Question: I am trying to parse a an xml file. I am creating an array of dictionaries and then with these created arrays I am creating array with arrays. I am having memory leaks when I am copying my nsdictionary into array. can any one please help!!
Thanks

'''
- (void)parser:(NSXMLParser *)parser didStartElement:(NSString *)elementName namespaceURI:(NSString *)namespaceURI qualifiedName:(NSString *)qName attributes:(NSDictionary *)attributeDict{
if(parseMode == 1){
// NSLog(@"found this start tag: %@", elementName);
if ([elementName isEqualToString:@"Group"]) {
[tInState removeAllObjects];
}
else if ([elementName isEqualToString:@"State_Name"]) {
tData = [[NSMutableDictionary alloc] init];
xmlItem = 0;
}
else if ([elementName isEqualToString:@"T_Name"]) {
xmlItem = 1;
}
else if ([elementName isEqualToString:@"T_Address"]) {
xmlItem = 2;
}
else if ([elementName isEqualToString:@"T_Ph"]) {
xmlItem = 3;
}
}
'''
}
'''
- (void)parser:(NSXMLParser *)parser didEndElement:(NSString *)elementName namespaceURI:(NSString *)namespaceURI qualifiedName:(NSString *)qName{
if (parseMode == 1) {
// NSLog(@"found this end tag: %@", elementName);
if([elementName isEqualToString:@"T_Info"]) {
[tInState addObject:[tData copy]];
[tData autorelease];
}
else if ([elementName isEqualToString:@"Group"]) {
[tlist addObject:tInState];
}
}
'''
}
'''
- (void)parser:(NSXMLParser *)parser foundCharacters:(NSString *)string{
if (parseMode == 0) {
[self addToStateList:string];
}
else if (parseMode == 1) {
// NSLog(@"found this character: %@", string);
switch (xmlItem) {
case 0:
[tData setValue:string forKey:@"State_Name"];
break;
case 1:
[tData setValue:string forKey:@"T_Name"];
break;
case 2:
[tData setValue:string forKey:@"T_Address"];
break;
case 3:
[tData setValue:string forKey:@"T_Ph"];
break;
default:
break;
}
}
'''
}
Here tInState, tInState are nsmutablearray which I allocated in viewdidload function and released in releaseMemory. I went through the NScopy documents and it says when we use copy the ownership is transferred. I am releasing all my arrays so why is it still causing the problem??
Please help with this.
Thanks
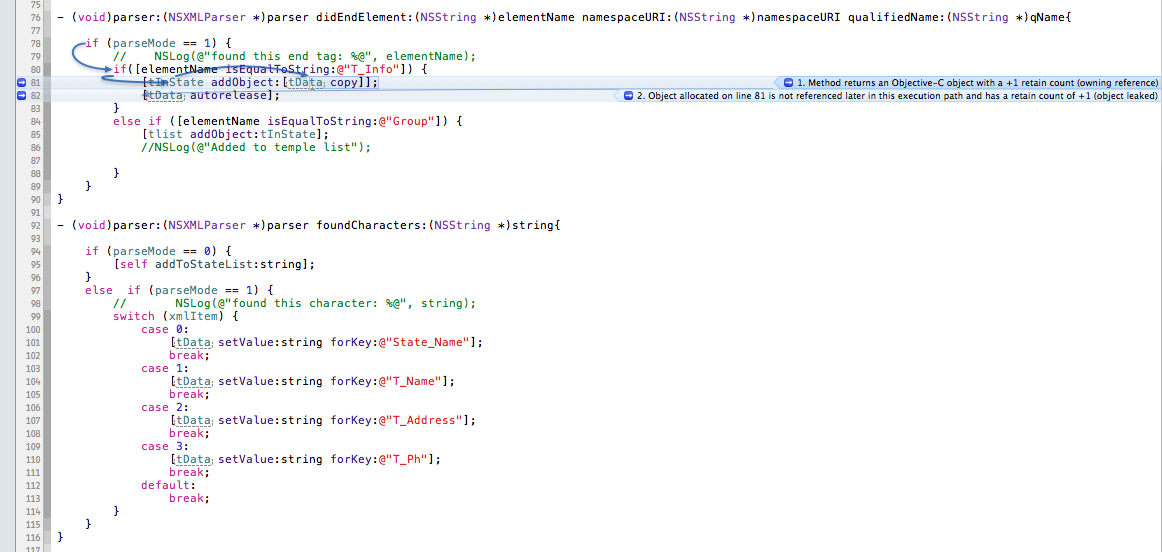
Answer: On line 81 you are creating a copy of tData but not releasing it so it is leaking. Instead of creating the copy in the 'addObject' call, assign it to a variable, then pass it to 'addObject', then release it.
'''
id temp = [tData copy];
[tInState addObject:temp];
[temp release];
'''
Also, I'm assuming that the '[tData autorelease]' is actually meant to release the copy. If so, that's not necessary.